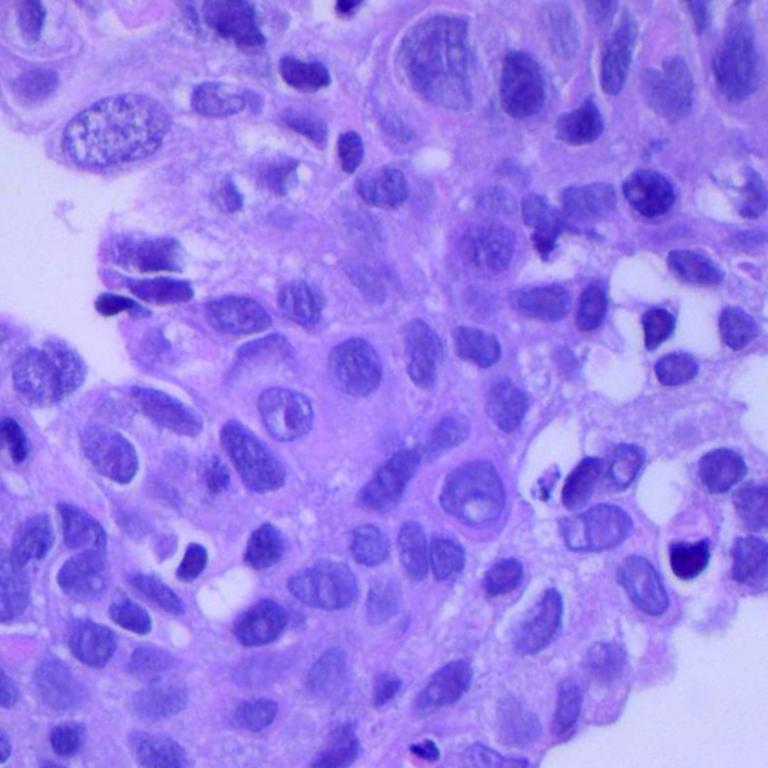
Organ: lung
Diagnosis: squamous carcinomas